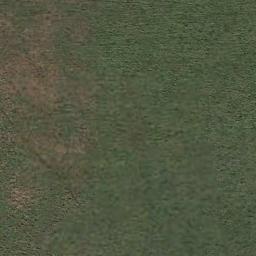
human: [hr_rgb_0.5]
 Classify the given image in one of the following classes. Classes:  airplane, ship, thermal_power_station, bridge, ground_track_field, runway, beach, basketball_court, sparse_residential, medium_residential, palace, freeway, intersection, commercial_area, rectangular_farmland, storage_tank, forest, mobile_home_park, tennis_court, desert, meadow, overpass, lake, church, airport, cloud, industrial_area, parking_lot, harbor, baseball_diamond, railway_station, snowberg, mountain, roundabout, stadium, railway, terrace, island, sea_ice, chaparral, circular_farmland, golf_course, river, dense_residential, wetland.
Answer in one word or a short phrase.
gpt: meadow